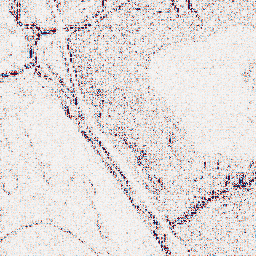
Category: wavelet
Decomposition family: wavelet_reverse_biorthogonal
Decomposition parameters: wavelet: rbio1.3
level: 1
Upsampling method: sinc_hamming
Upsampling parameters: scale: 4
kernel_size: 16
Upsampling scale: 4